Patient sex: F
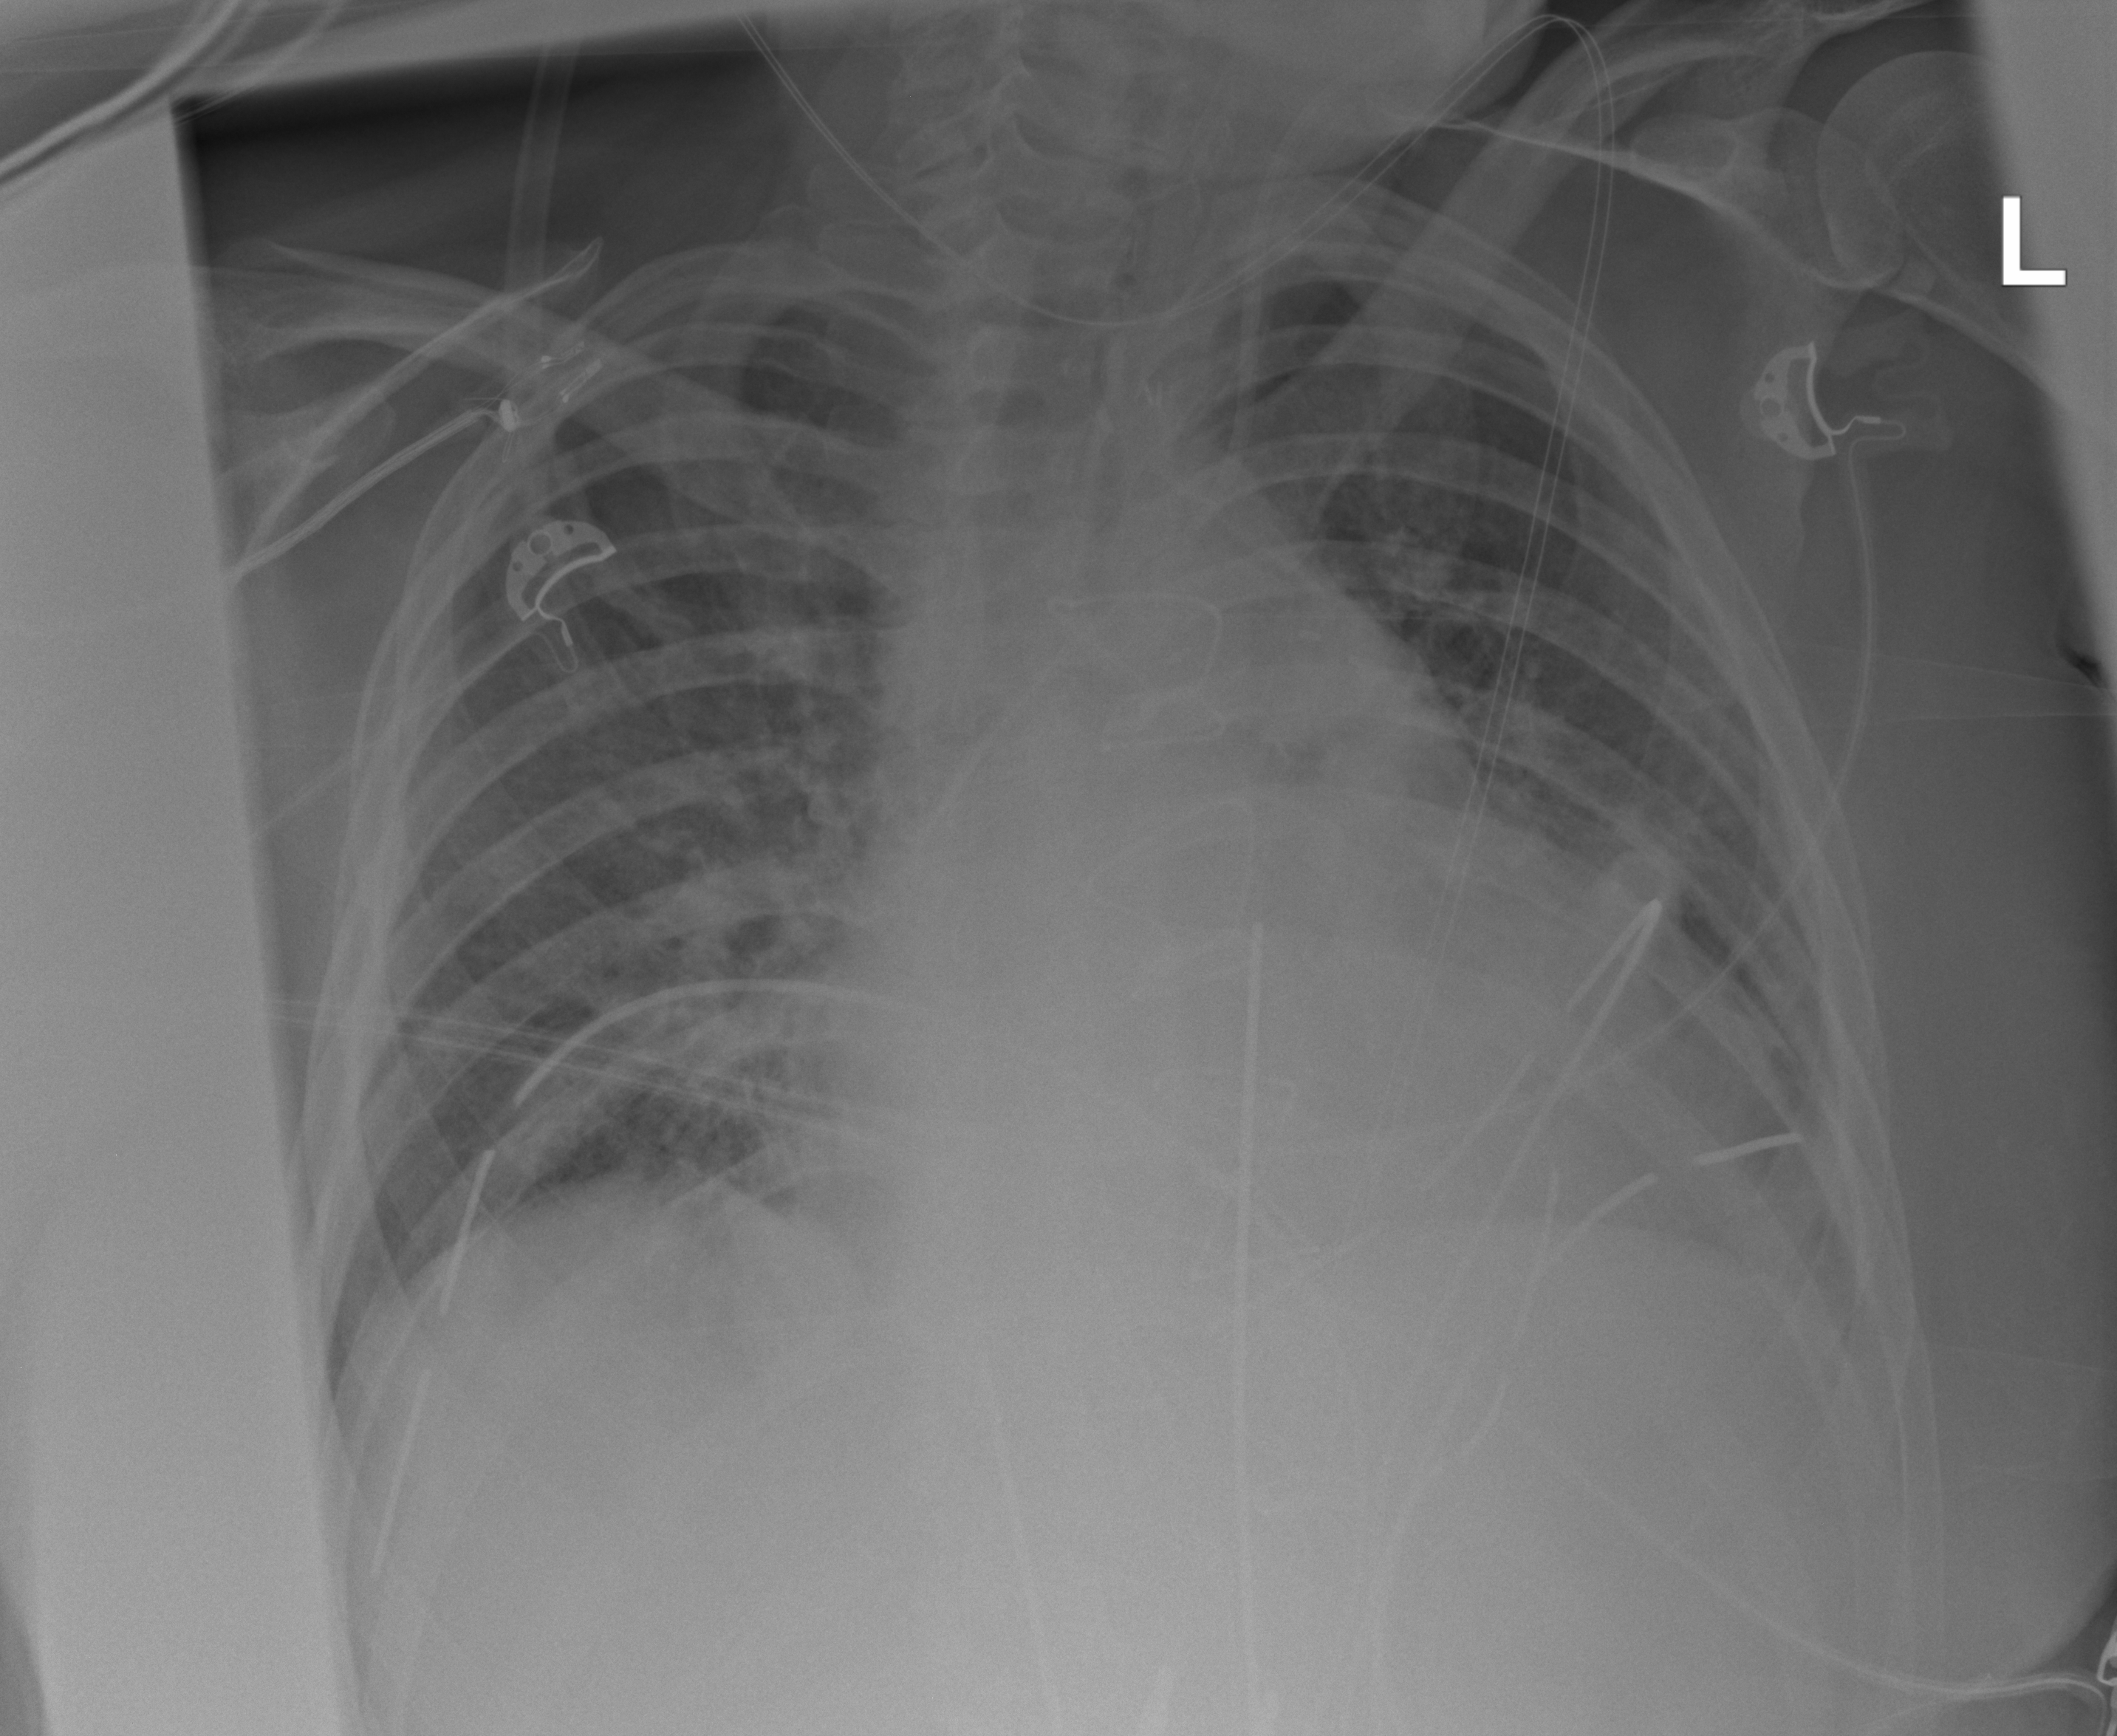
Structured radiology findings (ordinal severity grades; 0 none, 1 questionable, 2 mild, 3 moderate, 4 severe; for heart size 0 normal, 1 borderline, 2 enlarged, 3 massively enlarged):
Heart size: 2
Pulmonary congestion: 2
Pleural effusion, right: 0
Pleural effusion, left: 0
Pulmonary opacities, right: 0
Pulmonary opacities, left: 0
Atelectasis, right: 2
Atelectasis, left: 2